Interaction volume radius: 10 \u00c5
Interaction volume height: 10 \u00c5
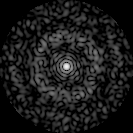
Disorder parameter: 0.8639